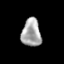
Tissue: skin
Cell type: Epithelial cells
Senescence score: 0.2475
Nuclear area (px): 527
Mean DAPI intensity: 168.3